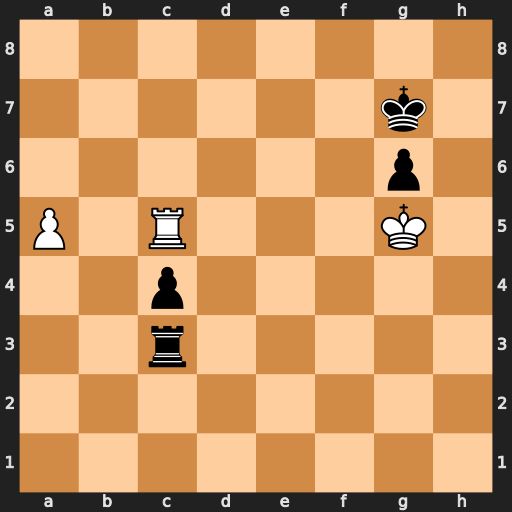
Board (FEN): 8/6k1/6p1/P1R3K1/2p5/2r5/8/8
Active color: w
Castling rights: -
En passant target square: -
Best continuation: Rc7+ Kg8 a6